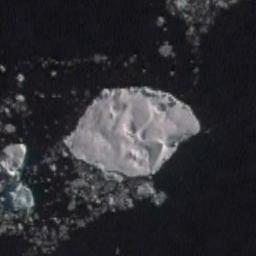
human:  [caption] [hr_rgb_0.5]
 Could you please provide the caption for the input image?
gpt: A large piece of sea ice and some small pieces of ice sea float in the deep blue sea .

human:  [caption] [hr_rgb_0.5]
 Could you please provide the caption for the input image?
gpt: A large piece of ice and many small pieces of ice scattered on the deep blue sea .

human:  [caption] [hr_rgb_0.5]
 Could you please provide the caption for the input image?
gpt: There are sea ice of different sizes .

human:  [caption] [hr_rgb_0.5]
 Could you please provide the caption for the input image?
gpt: There is a big ice and many small ice on the dark blue sea .

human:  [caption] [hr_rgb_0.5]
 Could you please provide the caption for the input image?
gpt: There are two pieces of sea ice and a larger one .